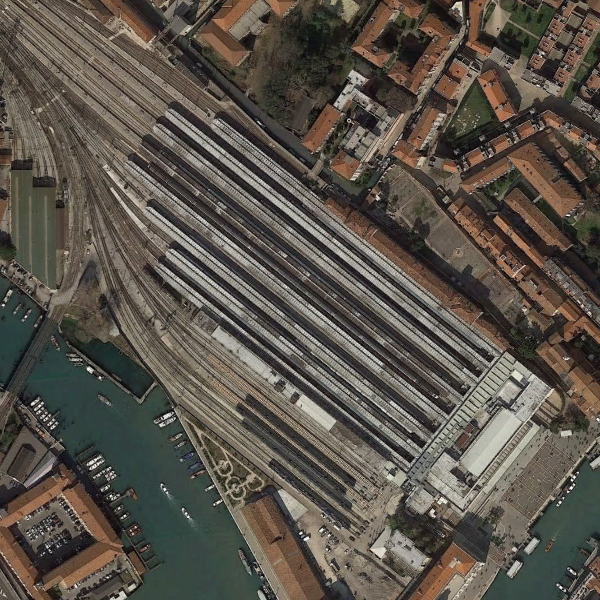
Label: RailwayStation